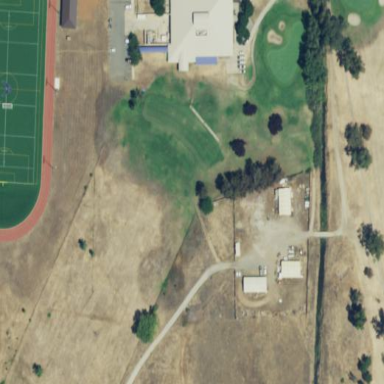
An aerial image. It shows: Driving range for golf on grass.